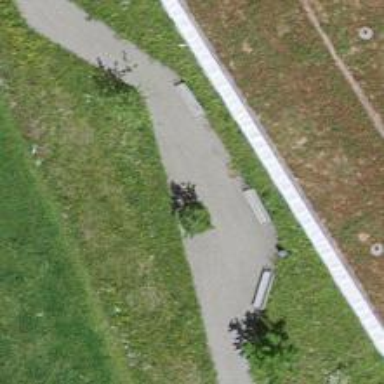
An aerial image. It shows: Brown bench in the vicinity.